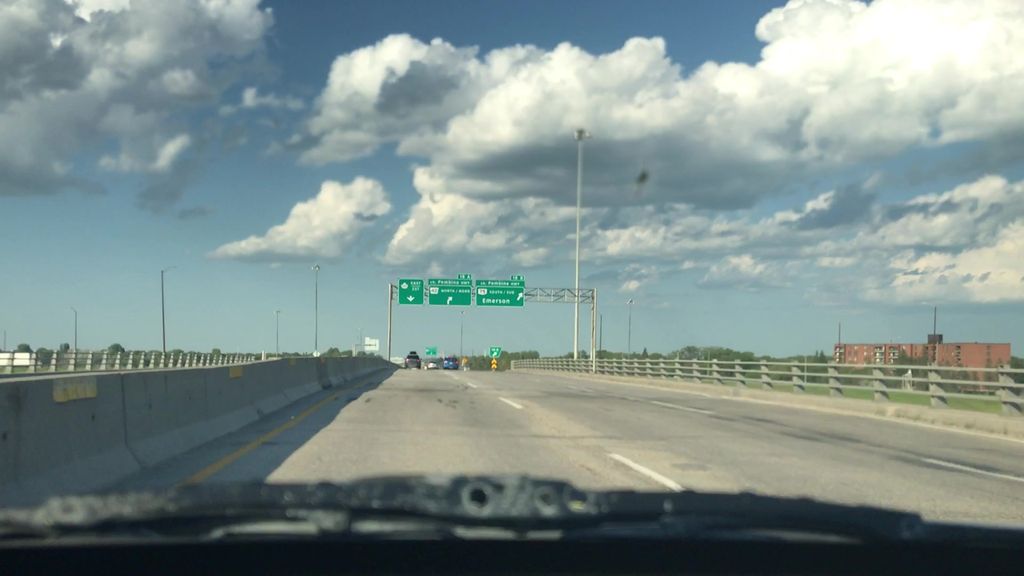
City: winnipeg